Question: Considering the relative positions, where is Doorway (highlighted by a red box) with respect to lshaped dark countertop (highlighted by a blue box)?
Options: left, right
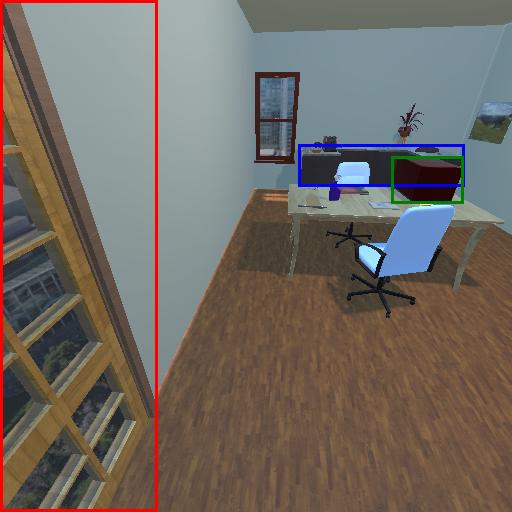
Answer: left